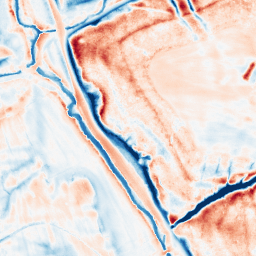
Category: classical
Decomposition family: uniform
Decomposition parameters: size: 20
Upsampling method: quartic
Upsampling parameters: scale: 2
Upsampling scale: 2